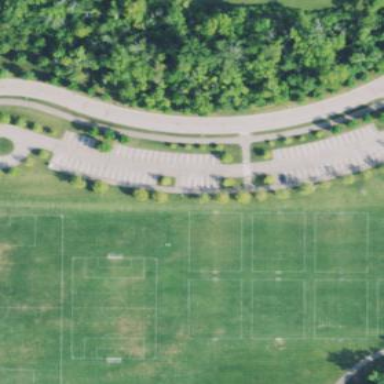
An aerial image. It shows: Recreational ground used for soccer.